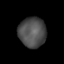
Tissue: lung
Cell type: Endothelial cells
Senescence score: 0.194
Nuclear area (px): 803
Mean DAPI intensity: 77.593